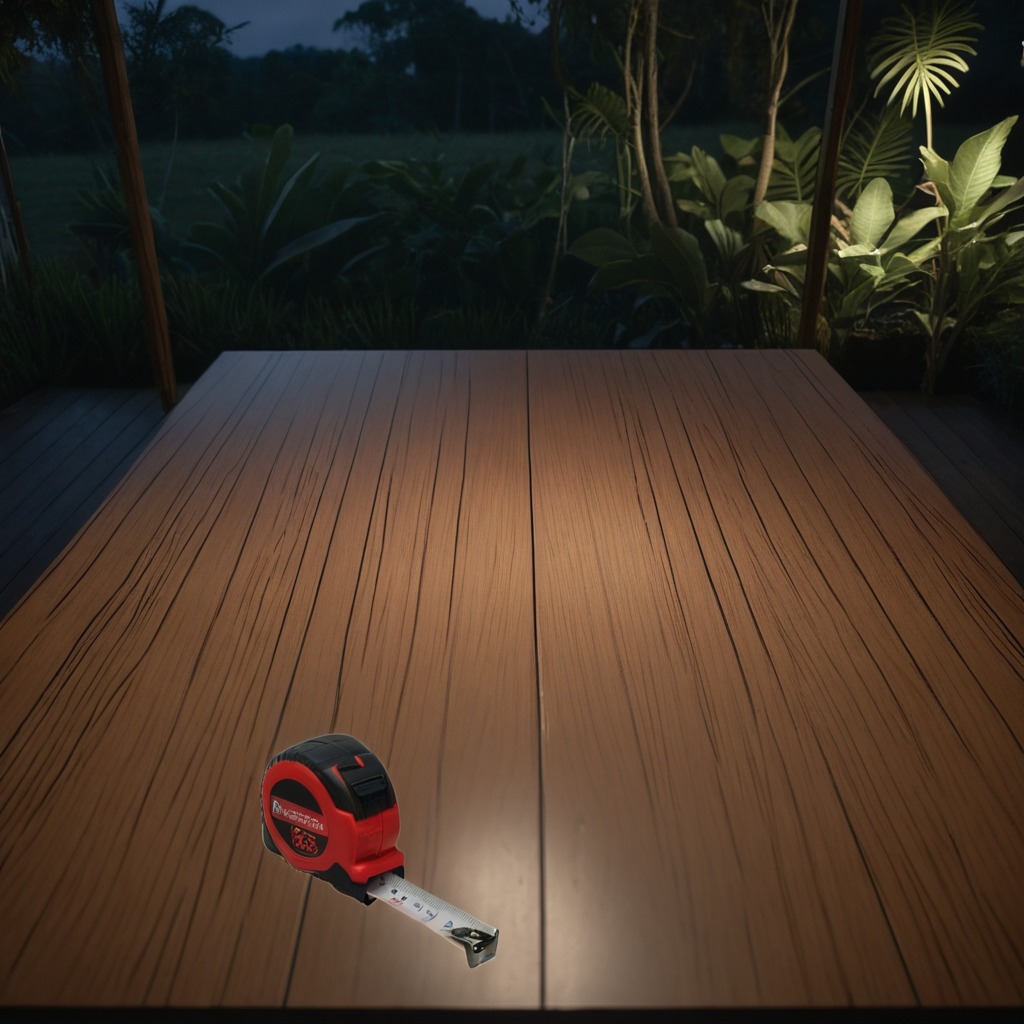
A measuring tape is lying on a clean wooden table inside a jungle field workshop tent at night.